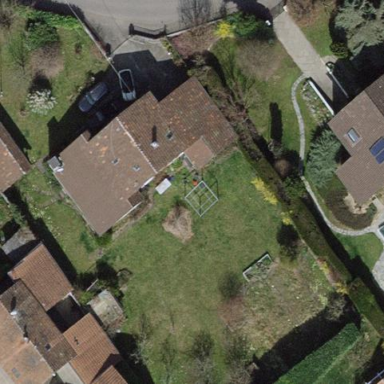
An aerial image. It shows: Garden surrounded by fence.